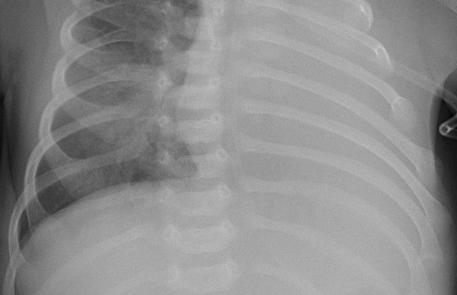
Diagnosis: PNEUMONIA